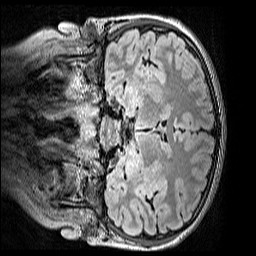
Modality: FLAIR
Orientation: coronal
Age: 11
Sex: male
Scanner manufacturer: siemens
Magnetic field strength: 3 T
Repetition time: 5 s
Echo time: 0.388 s